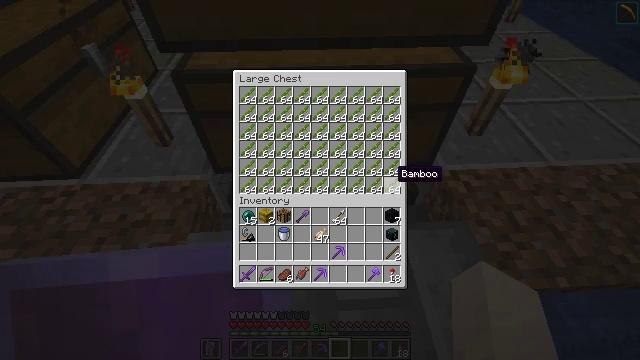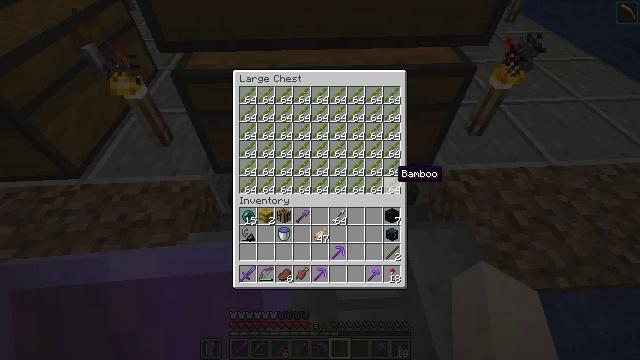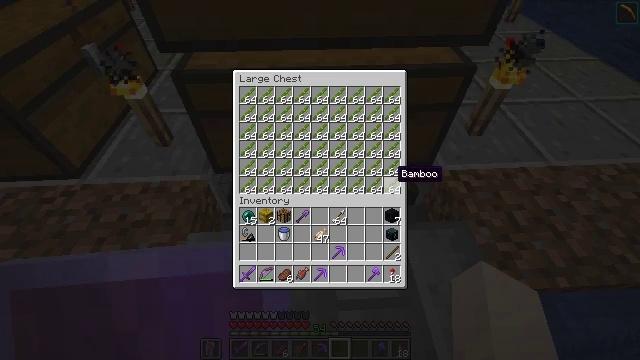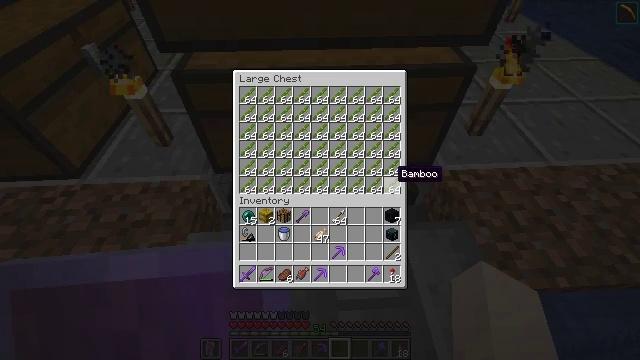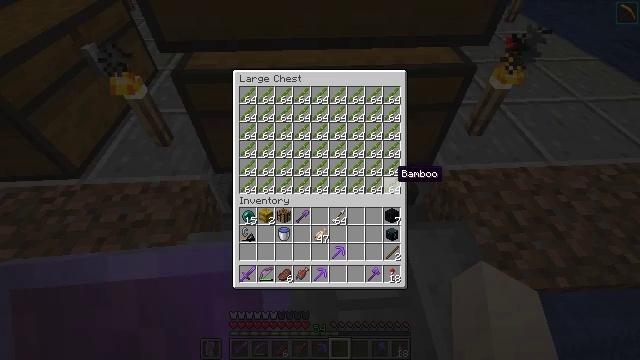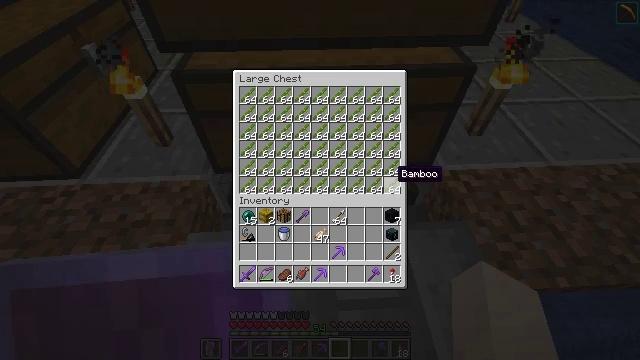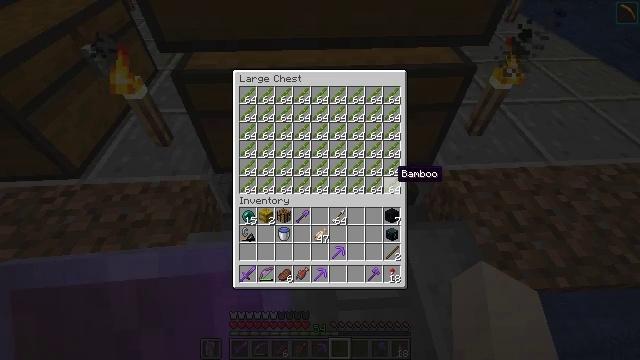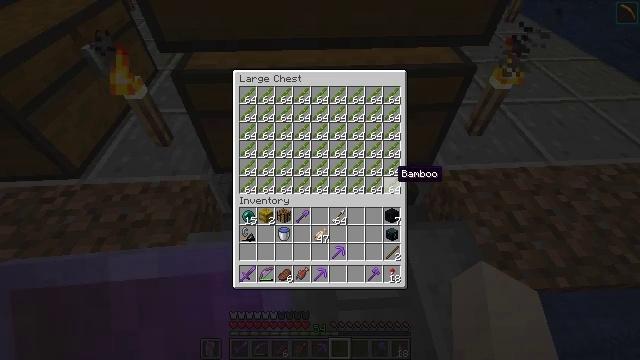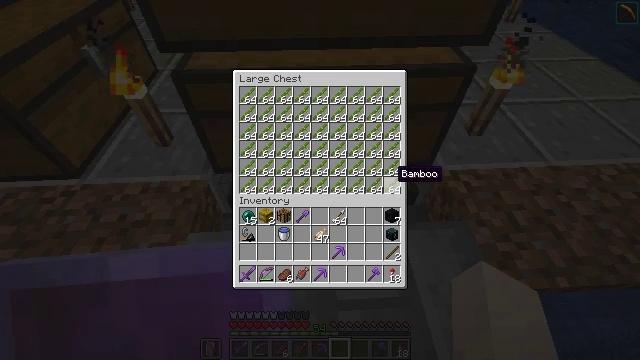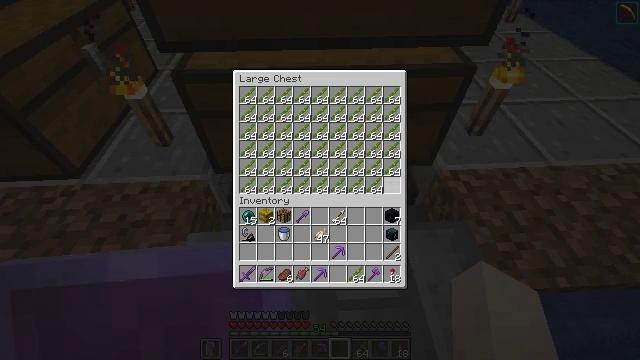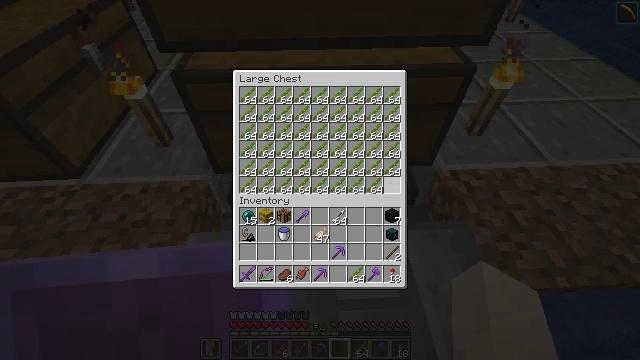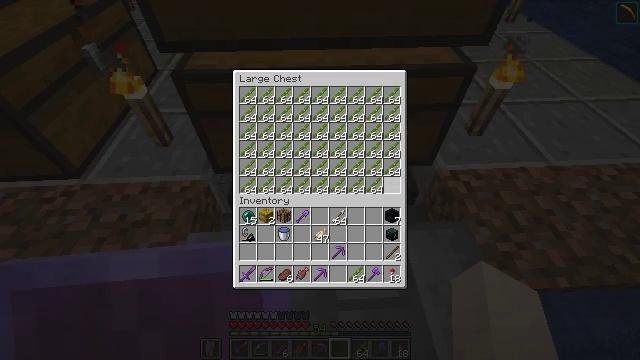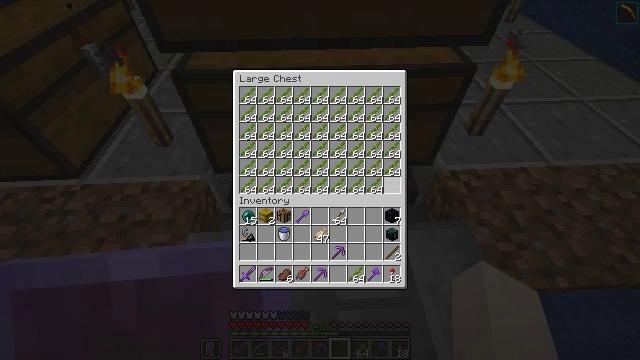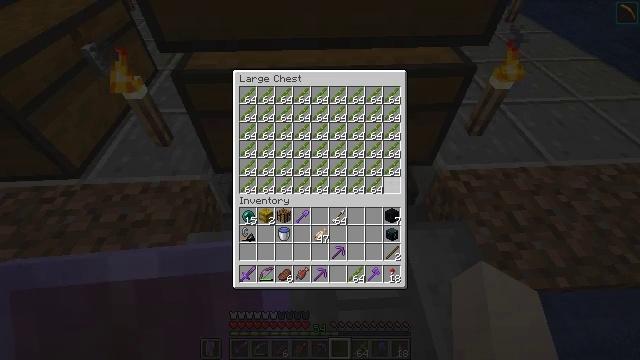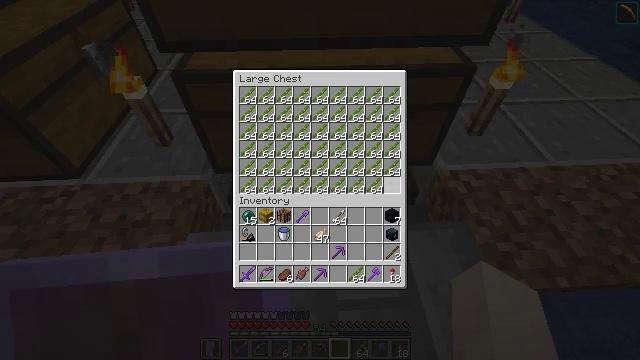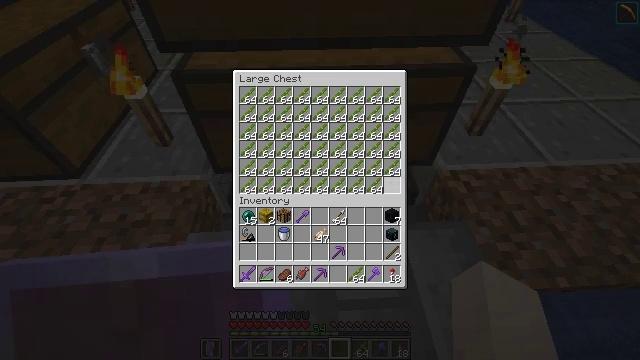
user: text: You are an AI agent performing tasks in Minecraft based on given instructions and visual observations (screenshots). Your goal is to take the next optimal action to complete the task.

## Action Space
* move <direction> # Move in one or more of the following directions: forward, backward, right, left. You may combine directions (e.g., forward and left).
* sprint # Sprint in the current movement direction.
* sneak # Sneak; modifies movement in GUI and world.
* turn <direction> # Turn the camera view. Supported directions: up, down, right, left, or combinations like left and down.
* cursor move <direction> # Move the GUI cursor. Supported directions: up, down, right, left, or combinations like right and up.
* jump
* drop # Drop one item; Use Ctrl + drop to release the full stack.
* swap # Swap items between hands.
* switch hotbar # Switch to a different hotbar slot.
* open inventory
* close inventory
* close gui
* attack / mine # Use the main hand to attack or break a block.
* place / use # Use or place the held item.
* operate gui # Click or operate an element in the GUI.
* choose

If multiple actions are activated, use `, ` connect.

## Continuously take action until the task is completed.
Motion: motion action
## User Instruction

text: Attack the brown shulker box to remove it.
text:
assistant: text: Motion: sneak
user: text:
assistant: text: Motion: sneak
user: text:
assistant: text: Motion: sneak
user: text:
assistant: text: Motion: sneak
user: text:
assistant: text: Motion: sneak
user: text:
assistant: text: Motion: sneak
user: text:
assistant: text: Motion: sneak
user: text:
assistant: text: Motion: sneak
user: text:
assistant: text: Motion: sneak, attack / mine
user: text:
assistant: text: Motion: sneak, attack / mine
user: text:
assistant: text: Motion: sneak, attack / mine
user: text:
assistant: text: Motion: sneak, attack / mine
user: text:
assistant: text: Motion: sneak
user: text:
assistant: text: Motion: sneak
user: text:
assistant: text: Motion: sneak
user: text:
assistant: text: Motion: sneak
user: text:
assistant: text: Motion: sneak
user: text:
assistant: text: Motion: sneak
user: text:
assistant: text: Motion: sneak
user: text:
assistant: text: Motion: sneak
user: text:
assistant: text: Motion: sneak
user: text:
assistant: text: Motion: sneak, attack / mine
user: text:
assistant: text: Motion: sneak, attack / mine
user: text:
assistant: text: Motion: sneak
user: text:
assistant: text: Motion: sneak, turn left
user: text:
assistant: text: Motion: sneak, turn left
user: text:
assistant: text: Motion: sneak
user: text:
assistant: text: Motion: sneak
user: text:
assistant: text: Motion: sneak
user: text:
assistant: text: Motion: sneak